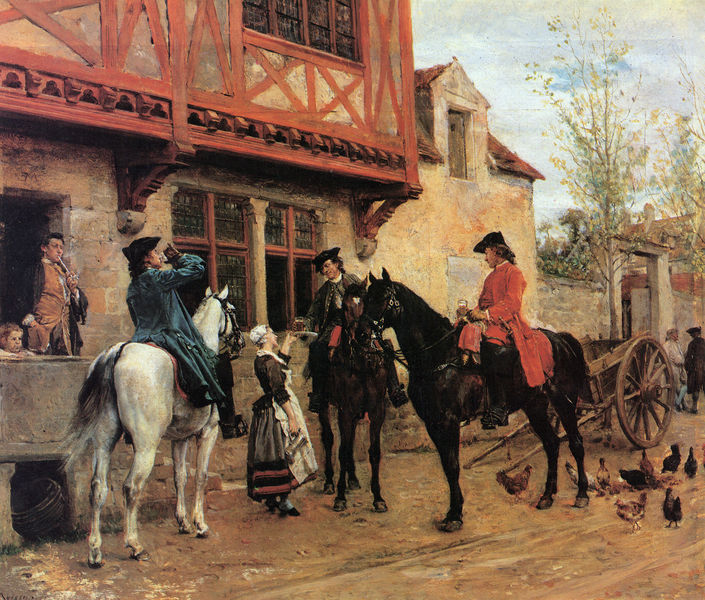
Titel: Halte d'un cavalier à l'entrée d'un bois, Rast eines Reiters vor dem Ritt in einen Wald
Künstler: Ernest Meissonier
Standort: London
Institution: Wallace Collection
Schlagwörter: baum, blau, gemälde, gruppe, himmel, mann, vogel, wasser, weiß, wolken, bäume, frauen, grün, menschen, mädchen, stadt, braun, bunt, fenster, frau, getränk, glas, grau, holz, hut, hüte, kleid, männer, orange, schmuck, schwarz, strasse, szene, tür, gebäude, haus, rot, tier, tiere, weg, gesellschaft, haube, malerei, ornament, rock, anzug, jacke, kappen, trinken, angebot, architektur, mensch, rahmen, samt, steine, tablett, bild, öl, häuser, vieh, vögel, pfad, wole, gewand, mantel, drei, gewänder, kind, schön, bauern, genre, karren, kinder, pferd, pferde, reiter, vorbau, garten, krug, rappe, reiterin, sattel, zaumzeug, balkon, schürze, terrasse, magd, bogen, fassade, genrebild, bäuerin, lehm, dorf, giebel, mauer, hof, pause, rast, einspänner, kutsche, markt, platz, speichen, rad, wagen, soldaten, essen, gäste, wein, pfeife, rauchen, gestreift, korb, junge, tor, becher, eingang, fugen, fensterrahmen, scheiben, haustier, uniform, mäntel, deichsel, bier, treffen, genreszene, jagd, schimmel, damensattel, tracht, besuch, geflügel, sandstein, pfer, reise, mittelalter, fachwerk, fachwerkhaus, trog, tränke, konsole, rappen, hahn, huhn, butzenscheiben, bote, träger, englisch, hasu, gasthaus, gasthof, wirtshaus, station, geschoss, post, henne, hennen, hühner, serviermädchen, leiterwagen, matsch, pferdewagen, sarkophag, fauer, treffe, gartentor, zwerchgiebel, trunk, boten, bewirtung, trenke, postreiter, mante, dorfszene, bleiverglasung, saloon, hähnchen, umtrunk, fachung, hehnchen, rasthaus, 19. jahrhundert, 18. jahrhundert